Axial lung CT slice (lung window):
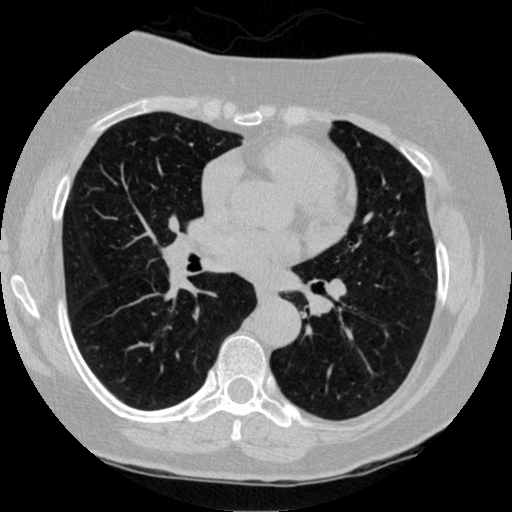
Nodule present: yes
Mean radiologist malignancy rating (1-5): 2.5